Interaction volume radius: 5 \u00c5
Interaction volume height: 15 \u00c5
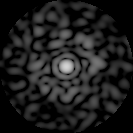
Disorder parameter: 0.8555